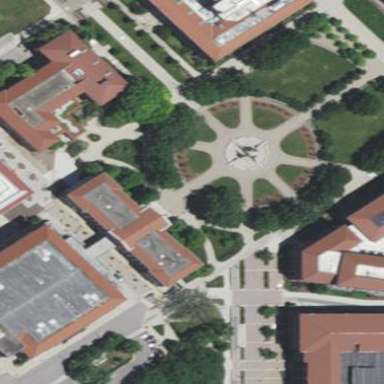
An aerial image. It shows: University building.